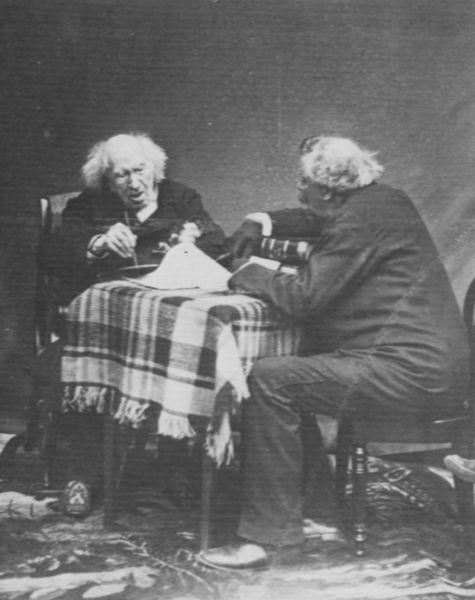
Titel: Der Chemiker Chevreul im Gespräch mit Nadar am Vorabend seines hundertsten Geburtstags
Künstler: Gaspard-Félix Tournachon
Schlagwörter: blätter, sitzen, grau, handschuhe, kariert, männer, reden, schwarz, stuhl, stühle, tisch, weiss, gespräch, karo, karriert, muster, teppich, alt, anzug, bart, hose, schnurrbart, alte, kragen, gesten, herr, tischdecke, tischtuch, fransen, haare, sessel, sitzend, decke, gitarre, bücher, papier, lehne, unterhaltung, zwei, schuhe, essen, sprechen, glatze, maler, streifen, foto, fotografie, karos, alter, greis, buch, schwarz weiß, streit, wirr, arzt, schuh, pinsel, stift, heft, schlappen, runzeln, schreiben, diskussion, disput, greise, hefte, doktor, gemütlich, am tisch, graue haare, freunde, alte männer, altmodisch, debatte, alter herr, fotoapparat, fotografieren, lederschuhe, stzen, karierte tischdecke, gegenüber sitzend, seniorenheim, phyisker, schnörkelschuhe